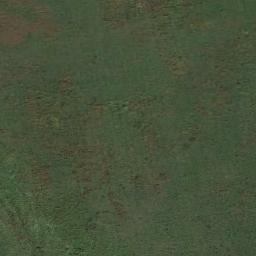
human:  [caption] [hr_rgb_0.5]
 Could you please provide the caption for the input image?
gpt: The meadow is dense but uneven .

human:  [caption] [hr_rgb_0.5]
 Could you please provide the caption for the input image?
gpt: The entire image is dominated by grass .

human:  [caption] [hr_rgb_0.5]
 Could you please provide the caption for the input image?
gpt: This meadow has different sparsity in different places .

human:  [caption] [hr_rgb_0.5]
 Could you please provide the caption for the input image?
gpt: A large lush green meadow covered with green grass .

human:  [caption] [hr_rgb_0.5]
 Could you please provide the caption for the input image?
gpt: There are some bare land on the green meadow .